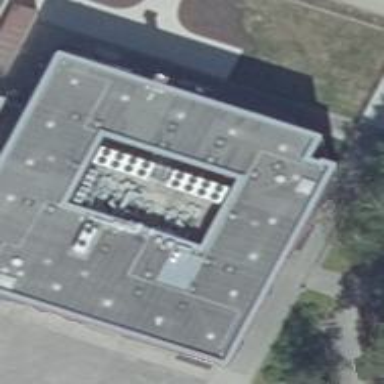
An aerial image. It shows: Government office building.